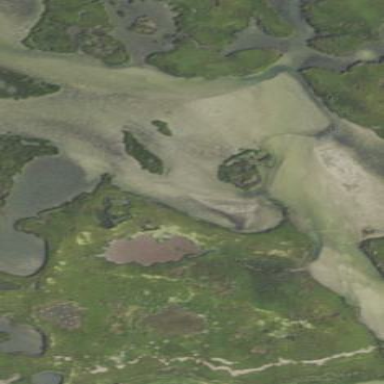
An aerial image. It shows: Tidal wetland area known as tidal flat.